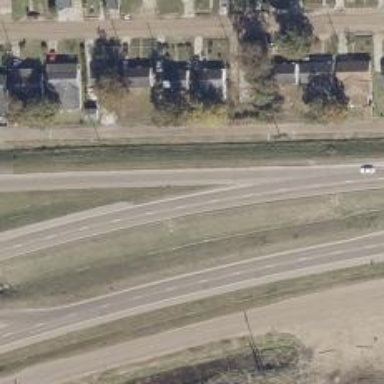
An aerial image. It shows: Trunk highway.